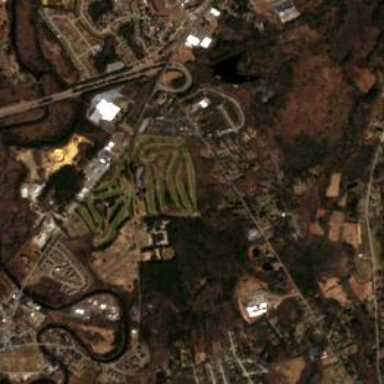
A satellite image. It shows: Golf course.